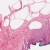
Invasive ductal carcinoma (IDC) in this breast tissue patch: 0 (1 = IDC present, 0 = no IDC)